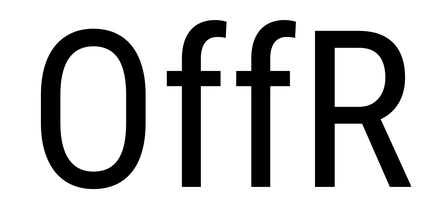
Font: Roboto_Condensed_Regular